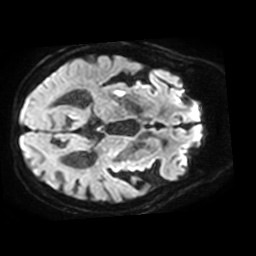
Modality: TRACE
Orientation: axial
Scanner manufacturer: philips
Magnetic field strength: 3 T
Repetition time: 3.958 s
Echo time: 0.06119 s